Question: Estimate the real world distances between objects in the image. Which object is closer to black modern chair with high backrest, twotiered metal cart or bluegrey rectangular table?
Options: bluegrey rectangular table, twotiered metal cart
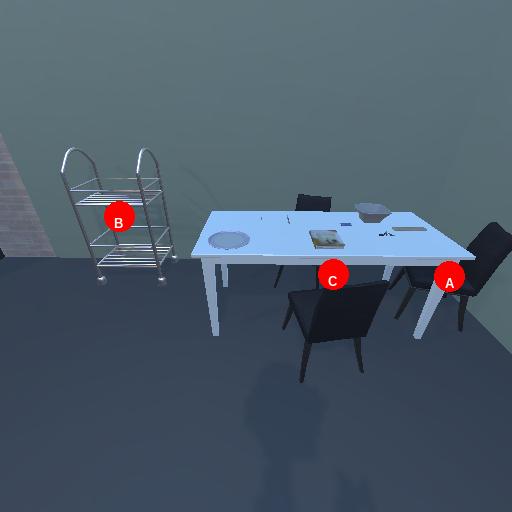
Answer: bluegrey rectangular table